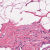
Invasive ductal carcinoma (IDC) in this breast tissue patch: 0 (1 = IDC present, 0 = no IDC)